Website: crate-barrel
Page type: account-dashboard
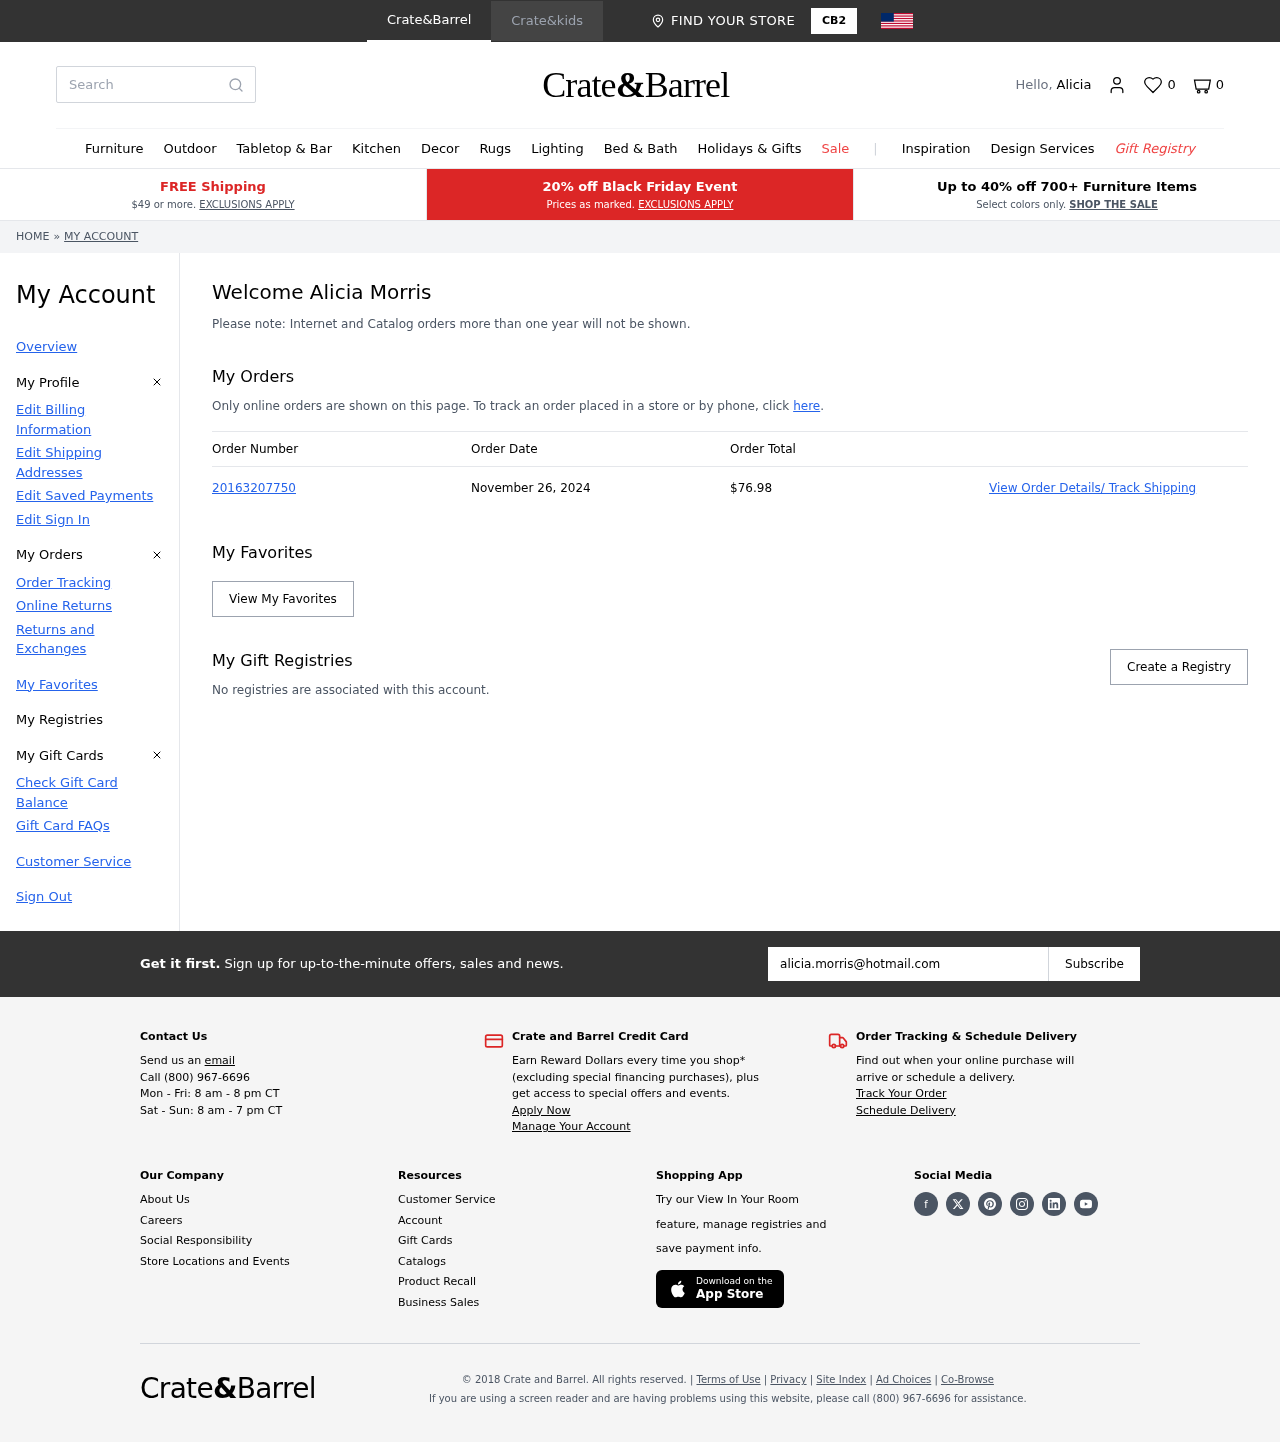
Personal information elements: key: PII_EMAIL
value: alicia.morris@hotmail.com
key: PII_FIRSTNAME
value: Alicia
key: PII_FULLNAME
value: Alicia Morris
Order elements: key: ORDER_NUM_ITEMS
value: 0
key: ORDER_NUMBER
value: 20163207750
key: ORDER_DATE
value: November 26, 2024
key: ORDER_TOTAL
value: $76.98
Search elements: key: HEADER_SEARCH
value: Search
Other elements: key: FAVORITES_COUNT
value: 0